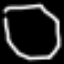
Label: octagon